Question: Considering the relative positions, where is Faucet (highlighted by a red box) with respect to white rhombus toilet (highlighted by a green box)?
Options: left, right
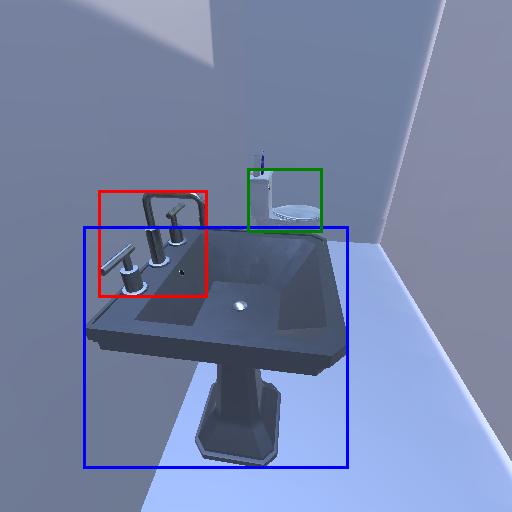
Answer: left